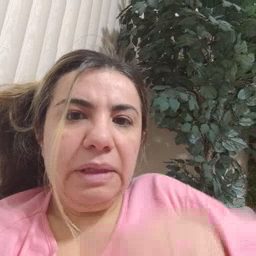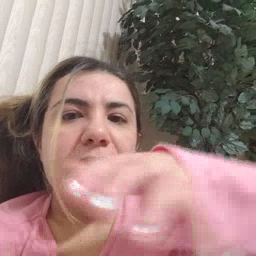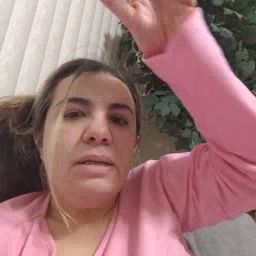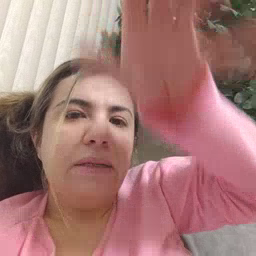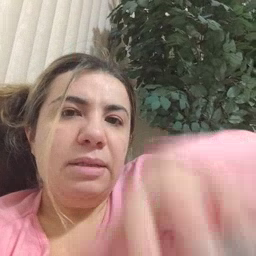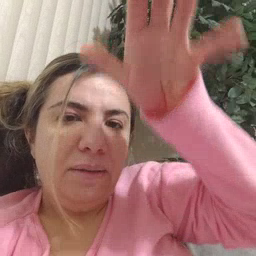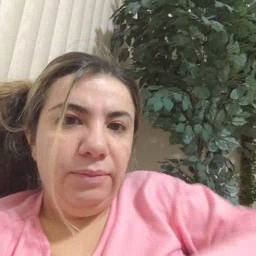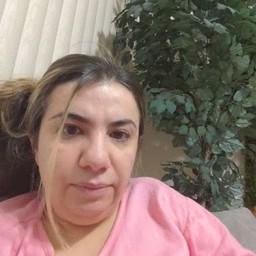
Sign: alligator